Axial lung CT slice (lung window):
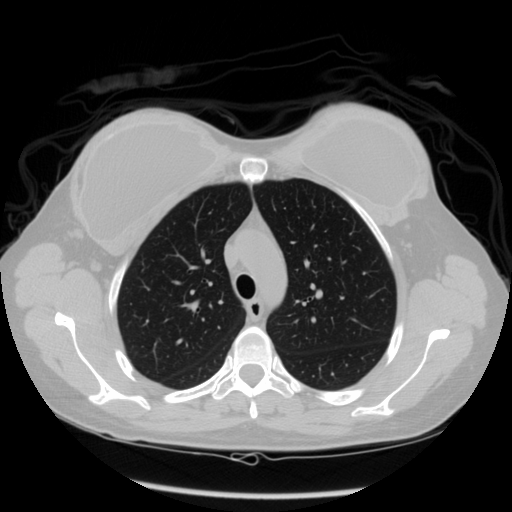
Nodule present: no